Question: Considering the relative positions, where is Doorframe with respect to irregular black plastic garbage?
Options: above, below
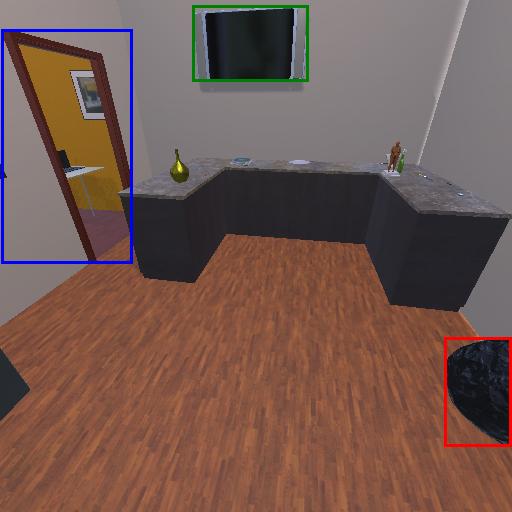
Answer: above